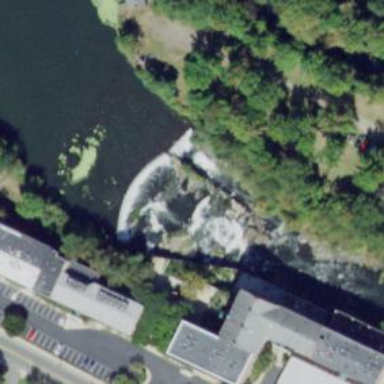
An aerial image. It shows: Weir along the waterway.